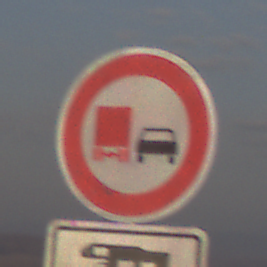
Verkehrszeichen: UeberholverbotKraftfahrzeuge
Zusatzzeichen unten: MehrspurigeFahrzeugeFrei10
Umgebung: Outdoor, Nature
Tageszeit: SunriseSunset
Wetter: PartlyCloudy
Licht: Natural
Jahreszeit: NotSpecified
Kontrast: HighContrast